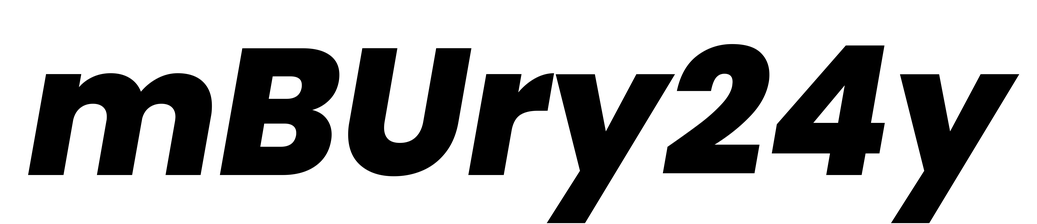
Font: Poppins-ExtraBoldItalic